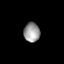
Tissue: lung
Cell type: Smooth muscle cells
Senescence score: 0.5484
Nuclear area (px): 303
Mean DAPI intensity: 154.205